Question: Is it possible to center floated elements.
'''
<div>
<div class="box">
</div>
<div class="box">
</div>
</div>
.box {
float:left;
width: 600px;
}
'''
When container div will have 1200 or more pixels div.box are near. When less, one after the other but I want center then.
I want to get:

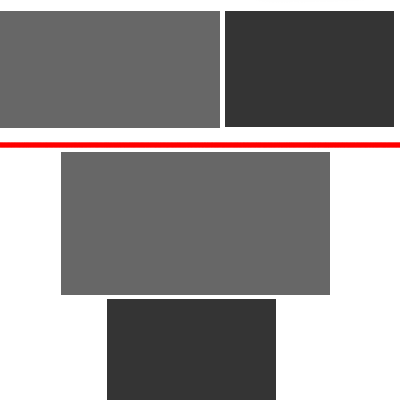
Answer: Use '@media' tag for making it responsive.
'''
@media screen and (max-width: 1200px) {
//write your styles for screen size < 1200px here
}
'''